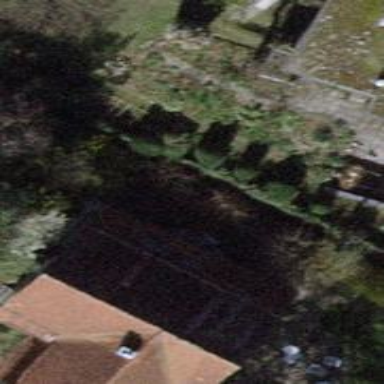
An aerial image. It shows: Detached building.